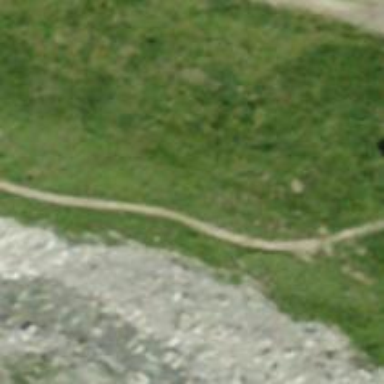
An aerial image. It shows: Dirt path.